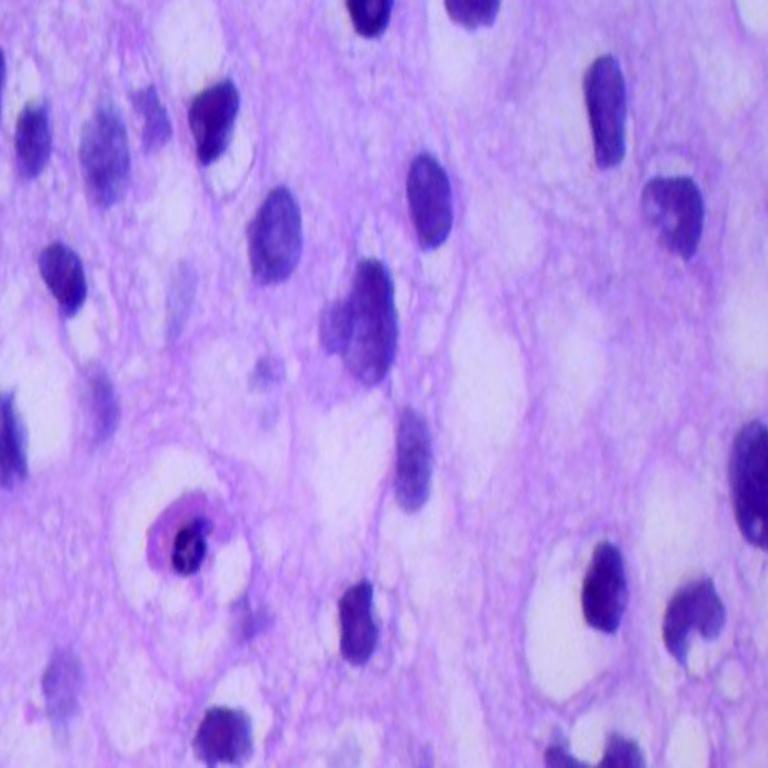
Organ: lung
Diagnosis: squamous carcinomas